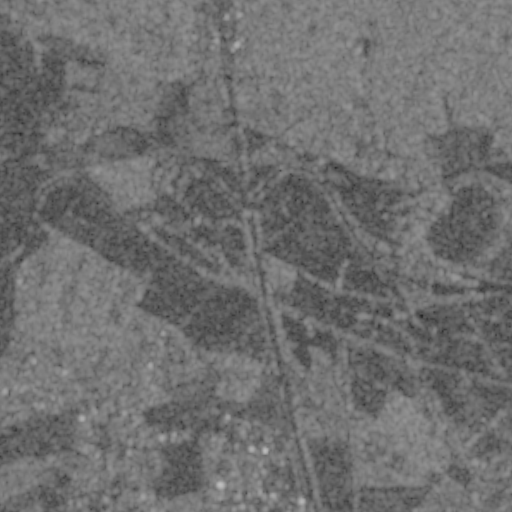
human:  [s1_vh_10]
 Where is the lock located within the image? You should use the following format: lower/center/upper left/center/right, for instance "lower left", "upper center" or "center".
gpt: The lock is located in the center right of the image.
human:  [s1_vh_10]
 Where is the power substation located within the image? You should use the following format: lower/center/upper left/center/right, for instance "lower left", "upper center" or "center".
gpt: The power substation is located in the upper center of the image.
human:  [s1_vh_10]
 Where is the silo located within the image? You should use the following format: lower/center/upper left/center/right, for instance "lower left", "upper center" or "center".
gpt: The silo is located in the upper right of the image.
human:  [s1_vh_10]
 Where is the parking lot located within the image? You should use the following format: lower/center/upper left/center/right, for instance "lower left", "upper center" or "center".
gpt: There is no parking lot in the image.

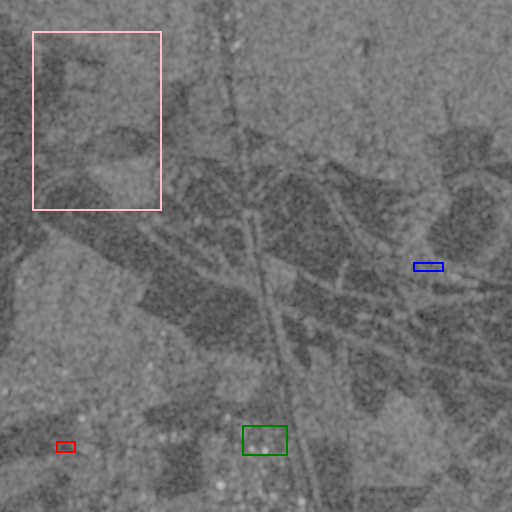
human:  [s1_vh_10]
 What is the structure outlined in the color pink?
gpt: The structure outlined in pink is a crop field.
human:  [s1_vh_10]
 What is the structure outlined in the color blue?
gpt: The structure outlined in blue is a lock.
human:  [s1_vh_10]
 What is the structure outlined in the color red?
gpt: The structure outlined in red is a park.
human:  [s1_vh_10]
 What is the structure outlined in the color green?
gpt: The structure outlined in green is a parking lot.
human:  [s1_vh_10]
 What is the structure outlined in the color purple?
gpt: There is no purple outline.